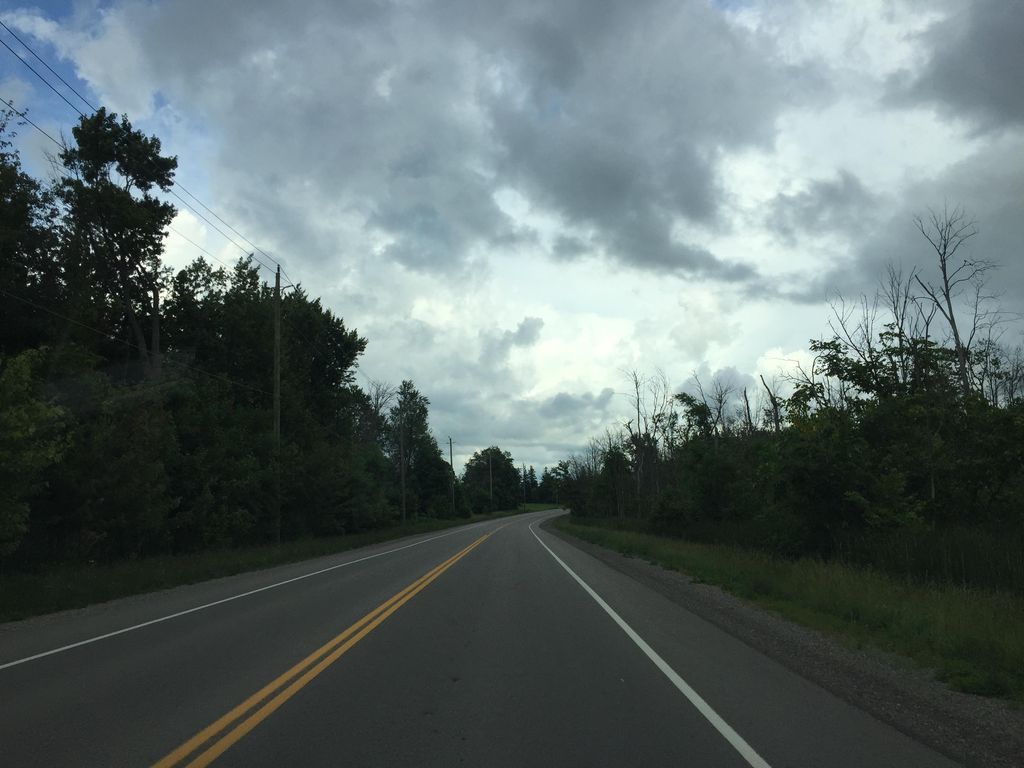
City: kitchener-waterloo